Interaction volume radius: 5 \u00c5
Interaction volume height: 15 \u00c5
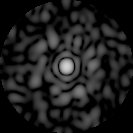
Disorder parameter: 0.82